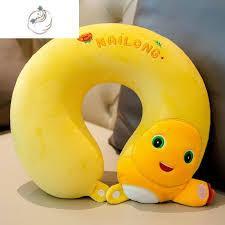
Label: nailong